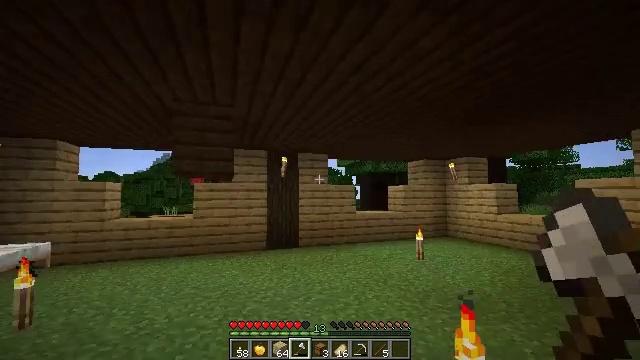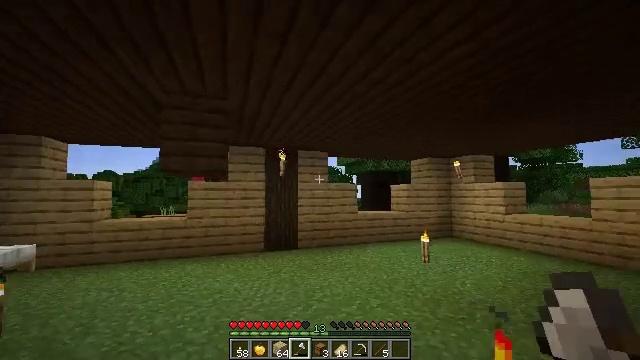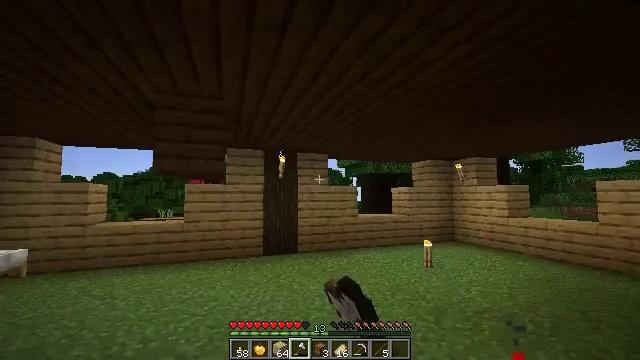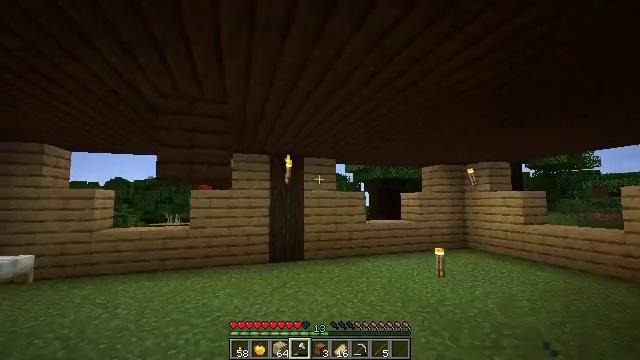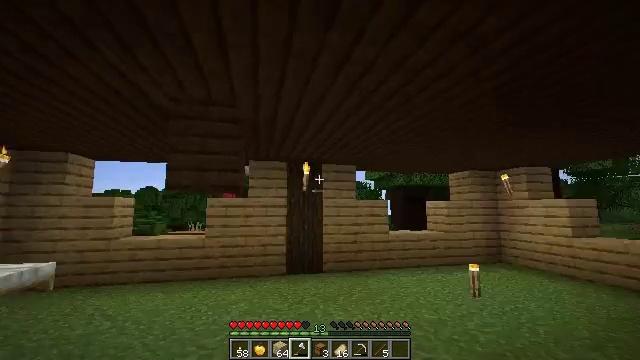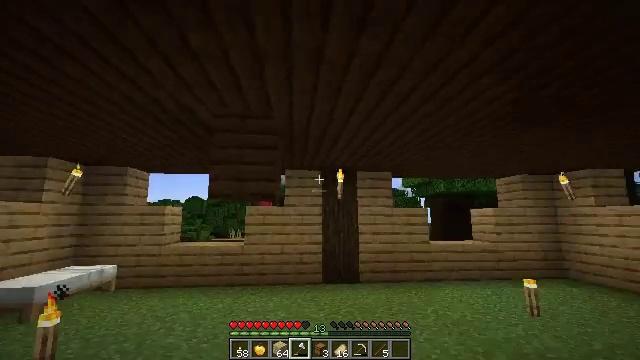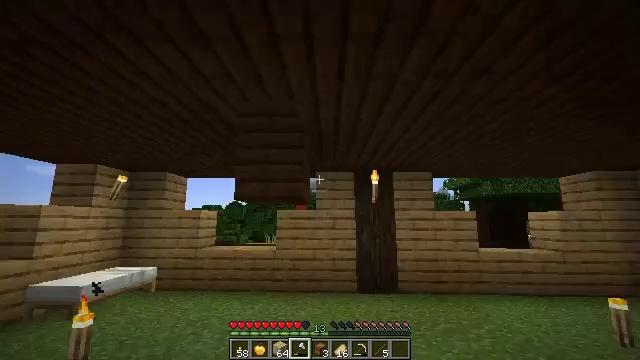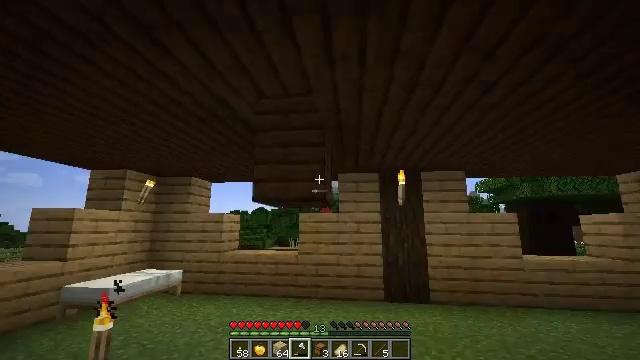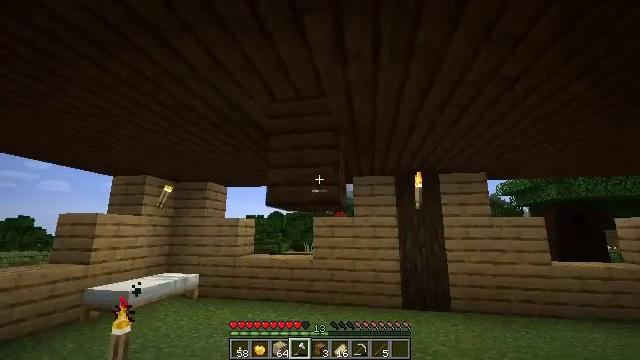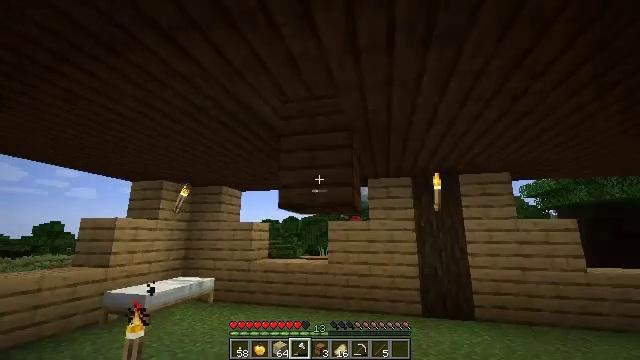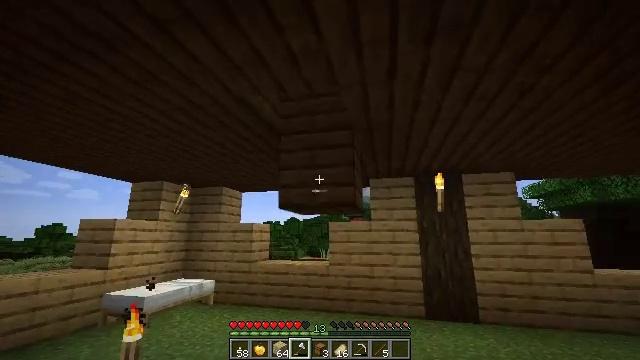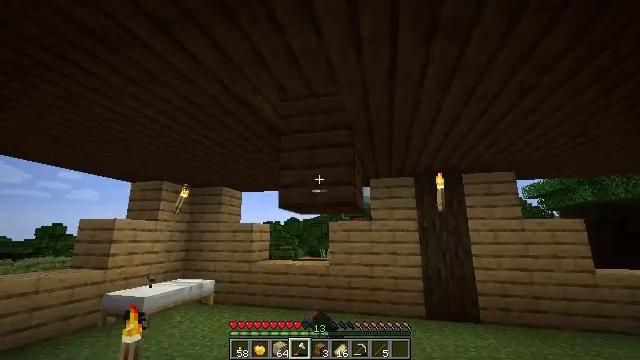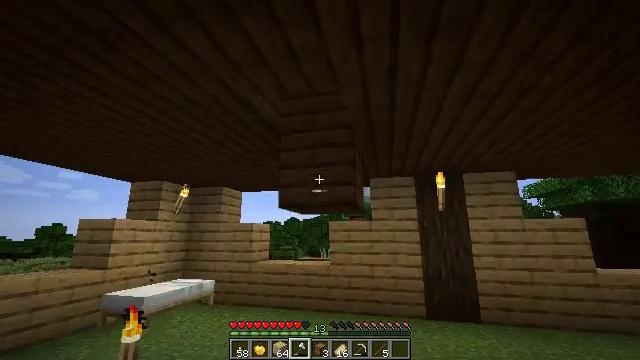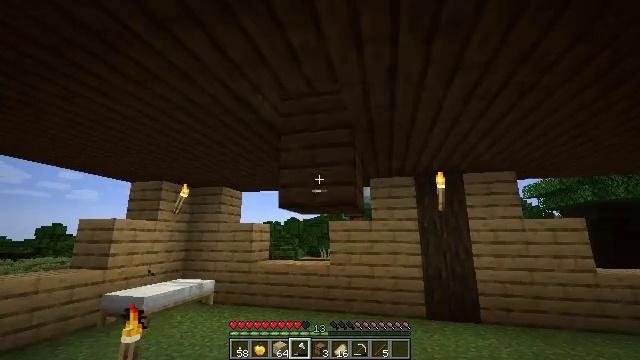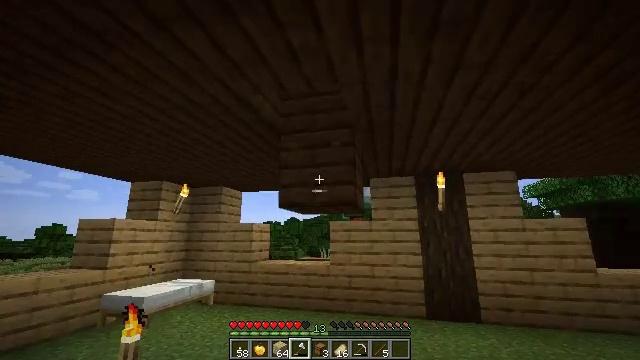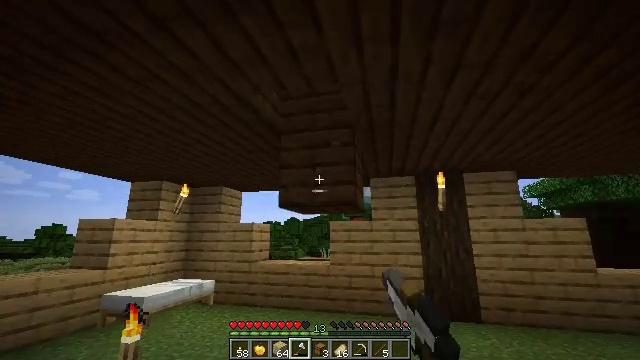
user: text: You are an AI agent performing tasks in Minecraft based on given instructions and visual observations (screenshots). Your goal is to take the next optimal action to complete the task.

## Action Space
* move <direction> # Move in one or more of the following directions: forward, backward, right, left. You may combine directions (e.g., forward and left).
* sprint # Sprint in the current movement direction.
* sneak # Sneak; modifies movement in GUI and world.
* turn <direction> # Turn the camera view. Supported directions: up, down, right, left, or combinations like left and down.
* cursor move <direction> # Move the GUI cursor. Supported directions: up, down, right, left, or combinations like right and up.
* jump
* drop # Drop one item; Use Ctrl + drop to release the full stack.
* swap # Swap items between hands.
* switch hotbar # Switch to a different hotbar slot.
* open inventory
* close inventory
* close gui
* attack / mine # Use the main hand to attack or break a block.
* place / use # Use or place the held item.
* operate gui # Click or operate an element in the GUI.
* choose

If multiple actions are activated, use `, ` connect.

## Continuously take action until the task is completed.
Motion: motion action
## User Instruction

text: Collect dark oak planks from a structure.
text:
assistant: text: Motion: move forward, attack / mine
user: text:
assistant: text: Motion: move forward, attack / mine
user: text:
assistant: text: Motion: move forward, turn left and up, attack / mine
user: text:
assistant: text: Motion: move forward, turn left and up, attack / mine
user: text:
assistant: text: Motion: move forward, turn left and up, attack / mine
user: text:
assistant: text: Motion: move forward, turn left, attack / mine
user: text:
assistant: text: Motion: move forward, turn left
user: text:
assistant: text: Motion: turn left
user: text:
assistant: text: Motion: turn left
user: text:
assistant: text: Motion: attack / mine
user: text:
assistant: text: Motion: attack / mine
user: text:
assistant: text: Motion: attack / mine
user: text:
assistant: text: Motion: attack / mine
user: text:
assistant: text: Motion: attack / mine
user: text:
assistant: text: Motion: attack / mine
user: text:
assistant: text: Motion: attack / mine
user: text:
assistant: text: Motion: attack / mine
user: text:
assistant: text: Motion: attack / mine
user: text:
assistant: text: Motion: attack / mine
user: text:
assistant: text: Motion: attack / mine
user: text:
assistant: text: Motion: attack / mine
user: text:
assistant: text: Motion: attack / mine
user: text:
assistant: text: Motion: move forward, attack / mine
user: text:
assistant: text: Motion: move forward, attack / mine
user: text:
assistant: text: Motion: move forward, attack / mine
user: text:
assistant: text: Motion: move forward, turn up, attack / mine
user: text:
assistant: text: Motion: move forward, turn up, attack / mine
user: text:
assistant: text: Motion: move forward, turn up
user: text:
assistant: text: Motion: no_op